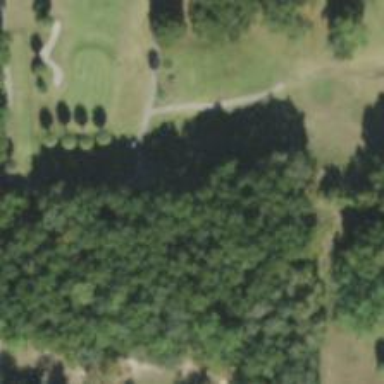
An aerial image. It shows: Service road used as golf cart path.